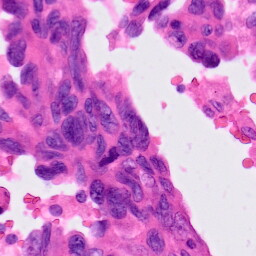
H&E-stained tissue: Lung